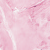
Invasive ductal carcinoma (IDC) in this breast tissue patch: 0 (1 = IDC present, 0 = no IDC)